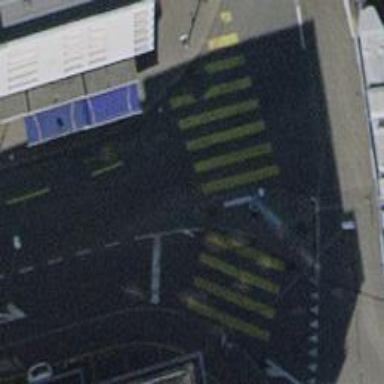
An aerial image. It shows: Road with traffic signals and zebra crossing marked by zebra lines.